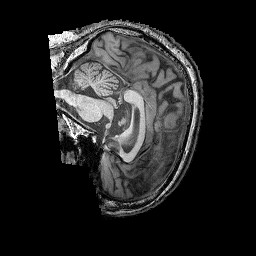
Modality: T1w
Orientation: sagittal
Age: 61
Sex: male
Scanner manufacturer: siemens
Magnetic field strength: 3 T
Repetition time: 2.25 s
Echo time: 0.00415 s